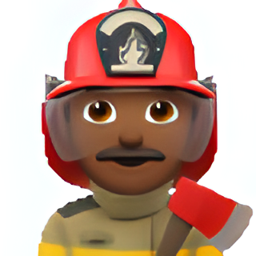
Name: male firefighter type 5
Emoji: 👨🏾‍🚒
Group: People & Body
Sub-group: person-role